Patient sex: F
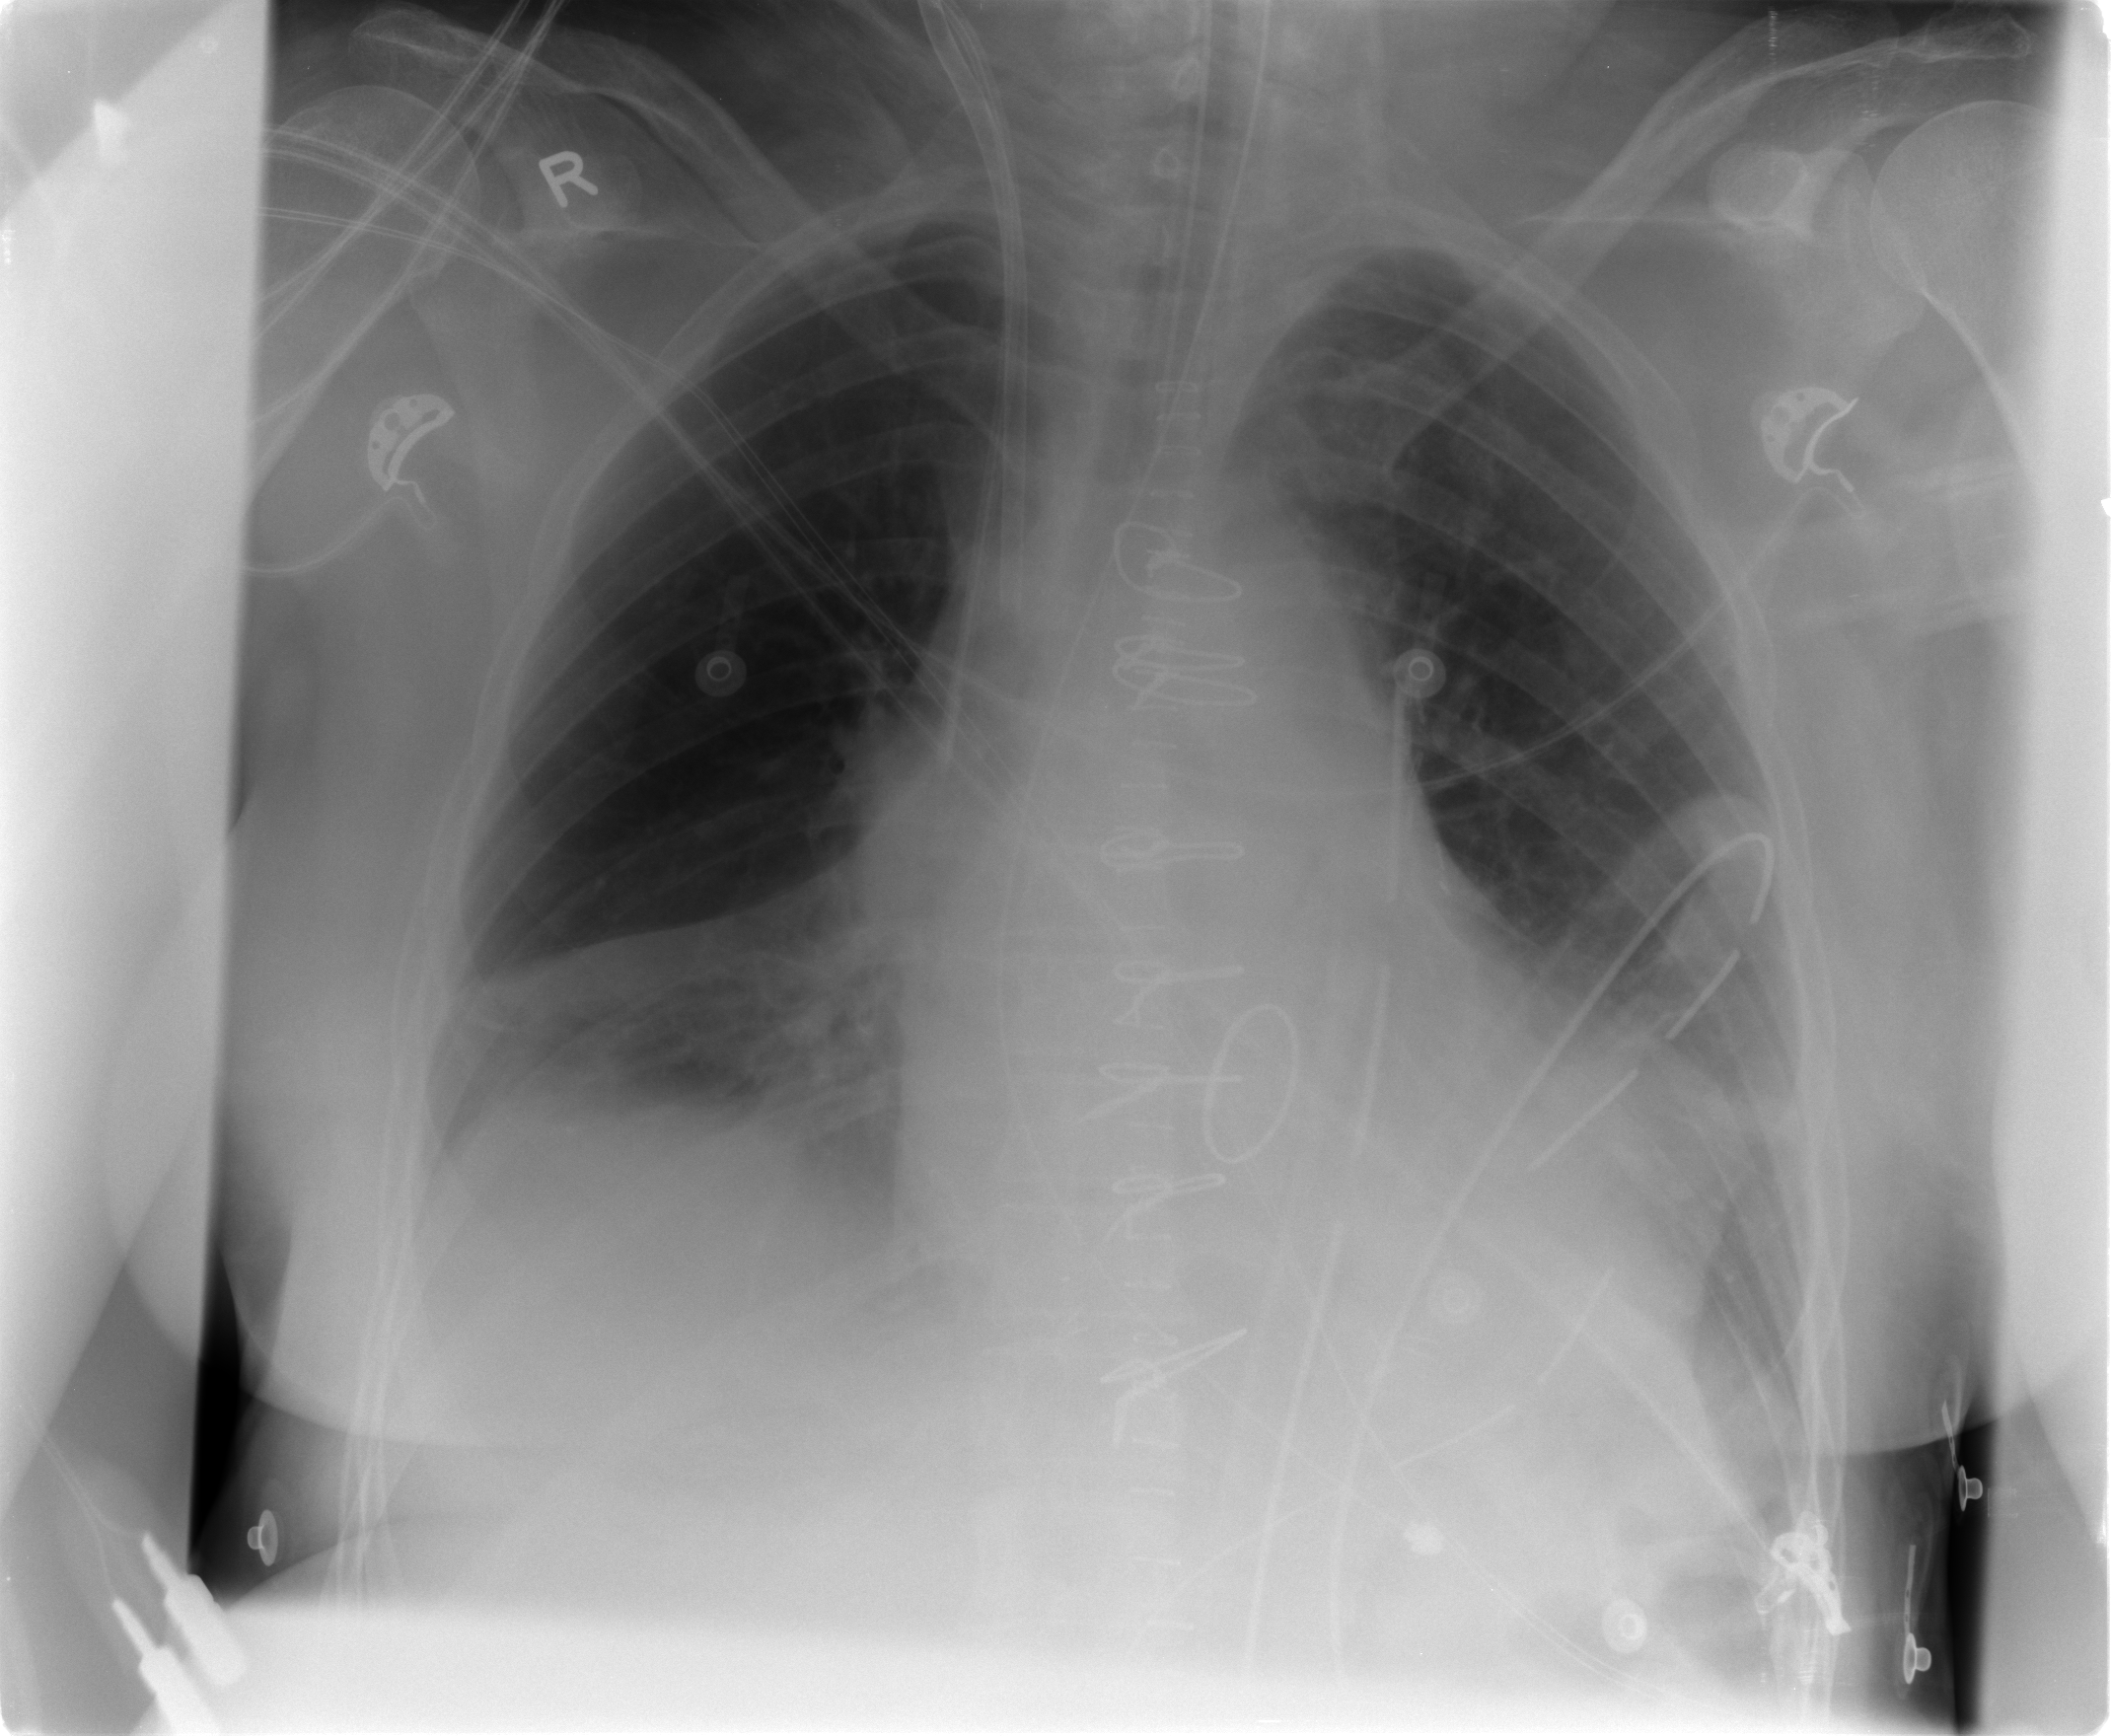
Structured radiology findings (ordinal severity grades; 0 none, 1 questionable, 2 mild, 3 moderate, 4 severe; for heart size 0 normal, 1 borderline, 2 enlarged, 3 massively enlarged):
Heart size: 1
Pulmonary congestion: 0
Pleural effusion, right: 2
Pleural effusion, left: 2
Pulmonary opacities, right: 0
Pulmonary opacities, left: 0
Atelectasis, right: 2
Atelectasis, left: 2